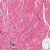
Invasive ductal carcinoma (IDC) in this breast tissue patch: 0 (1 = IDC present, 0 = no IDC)